Question: I am familiar with the 'kendoTooltip' plugin and have worked with many other controls, and the typical approach for configuring the plugin does not appear to be working.
Using the sparkline chart, by default the tooltips are displaying just to the right of the cursor. Unfortunately, as you can see in this image, this renders any covered area of the sparkline unable to respond to hover input, meaning, you force the user out of the control and in again in order to see the other values.

You can try it out on <URL>.
I have tried passing in the config that works otherwise for the tooltip in other areas of Kendo UI, in this case, I've used 'position: "top"' and applied it to the widget with the following:
'''
$("#temp-log").kendoSparkline({
type: "column",
data: [
16, 17, 18, 19, 20, 21, 21, 22, 23, 22,
20, 18, 17, 17, 16, 16, 17, 18, 19, 20,
21, 22, 23, 25, 24, 24, 22, 22, 23, 22,
22, 21, 16, 15, 15, 16, 19, 20, 20, 21
],
tooltip: {
format: "{0} &deg;C",
position: "top"
}
});
'''
However, this option is not being applied, whereas some other properties are (such as 'format' and 'visible').
Is there a way to change the position of the tooltip so it doesn't interfere with user interaction?
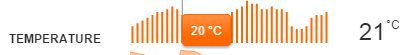
Answer: You can modify the tooltip's anchoring code:
Html target:
'''
<span id="temp-log"></span>
'''
Chart:
'''
var s = $("#temp-log").kendoSparkline({
type: "column",
data: [
16, 17, 18, 19, 20, 21, 21, 22, 23, 22,
20, 18, 17, 17, 16, 16, 17, 18, 19, 20,
21, 22, 23, 25, 24, 24, 22, 22, 23, 22,
22, 21, 16, 15, 15, 16, 19, 20, 20, 21
],
tooltip: {
format: "{0} &deg;C"
}
}).data("kendoSparkline");
'''
This will only change the tooltip for this specific chart:
'''
var templogHeight = $("#temp-log").height();
s._tooltip._slotAnchor = function(point, slot) {
var result = kendo.dataviz.SharedTooltip.fn._slotAnchor.call(this, point, slot);
return {
x: result.x,
y: result.y - templogHeight
};
};
'''
(<URL>
You could also do this for all sparkline charts by overriding the widget and changing the anchor code in the widget's init method.